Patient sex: F
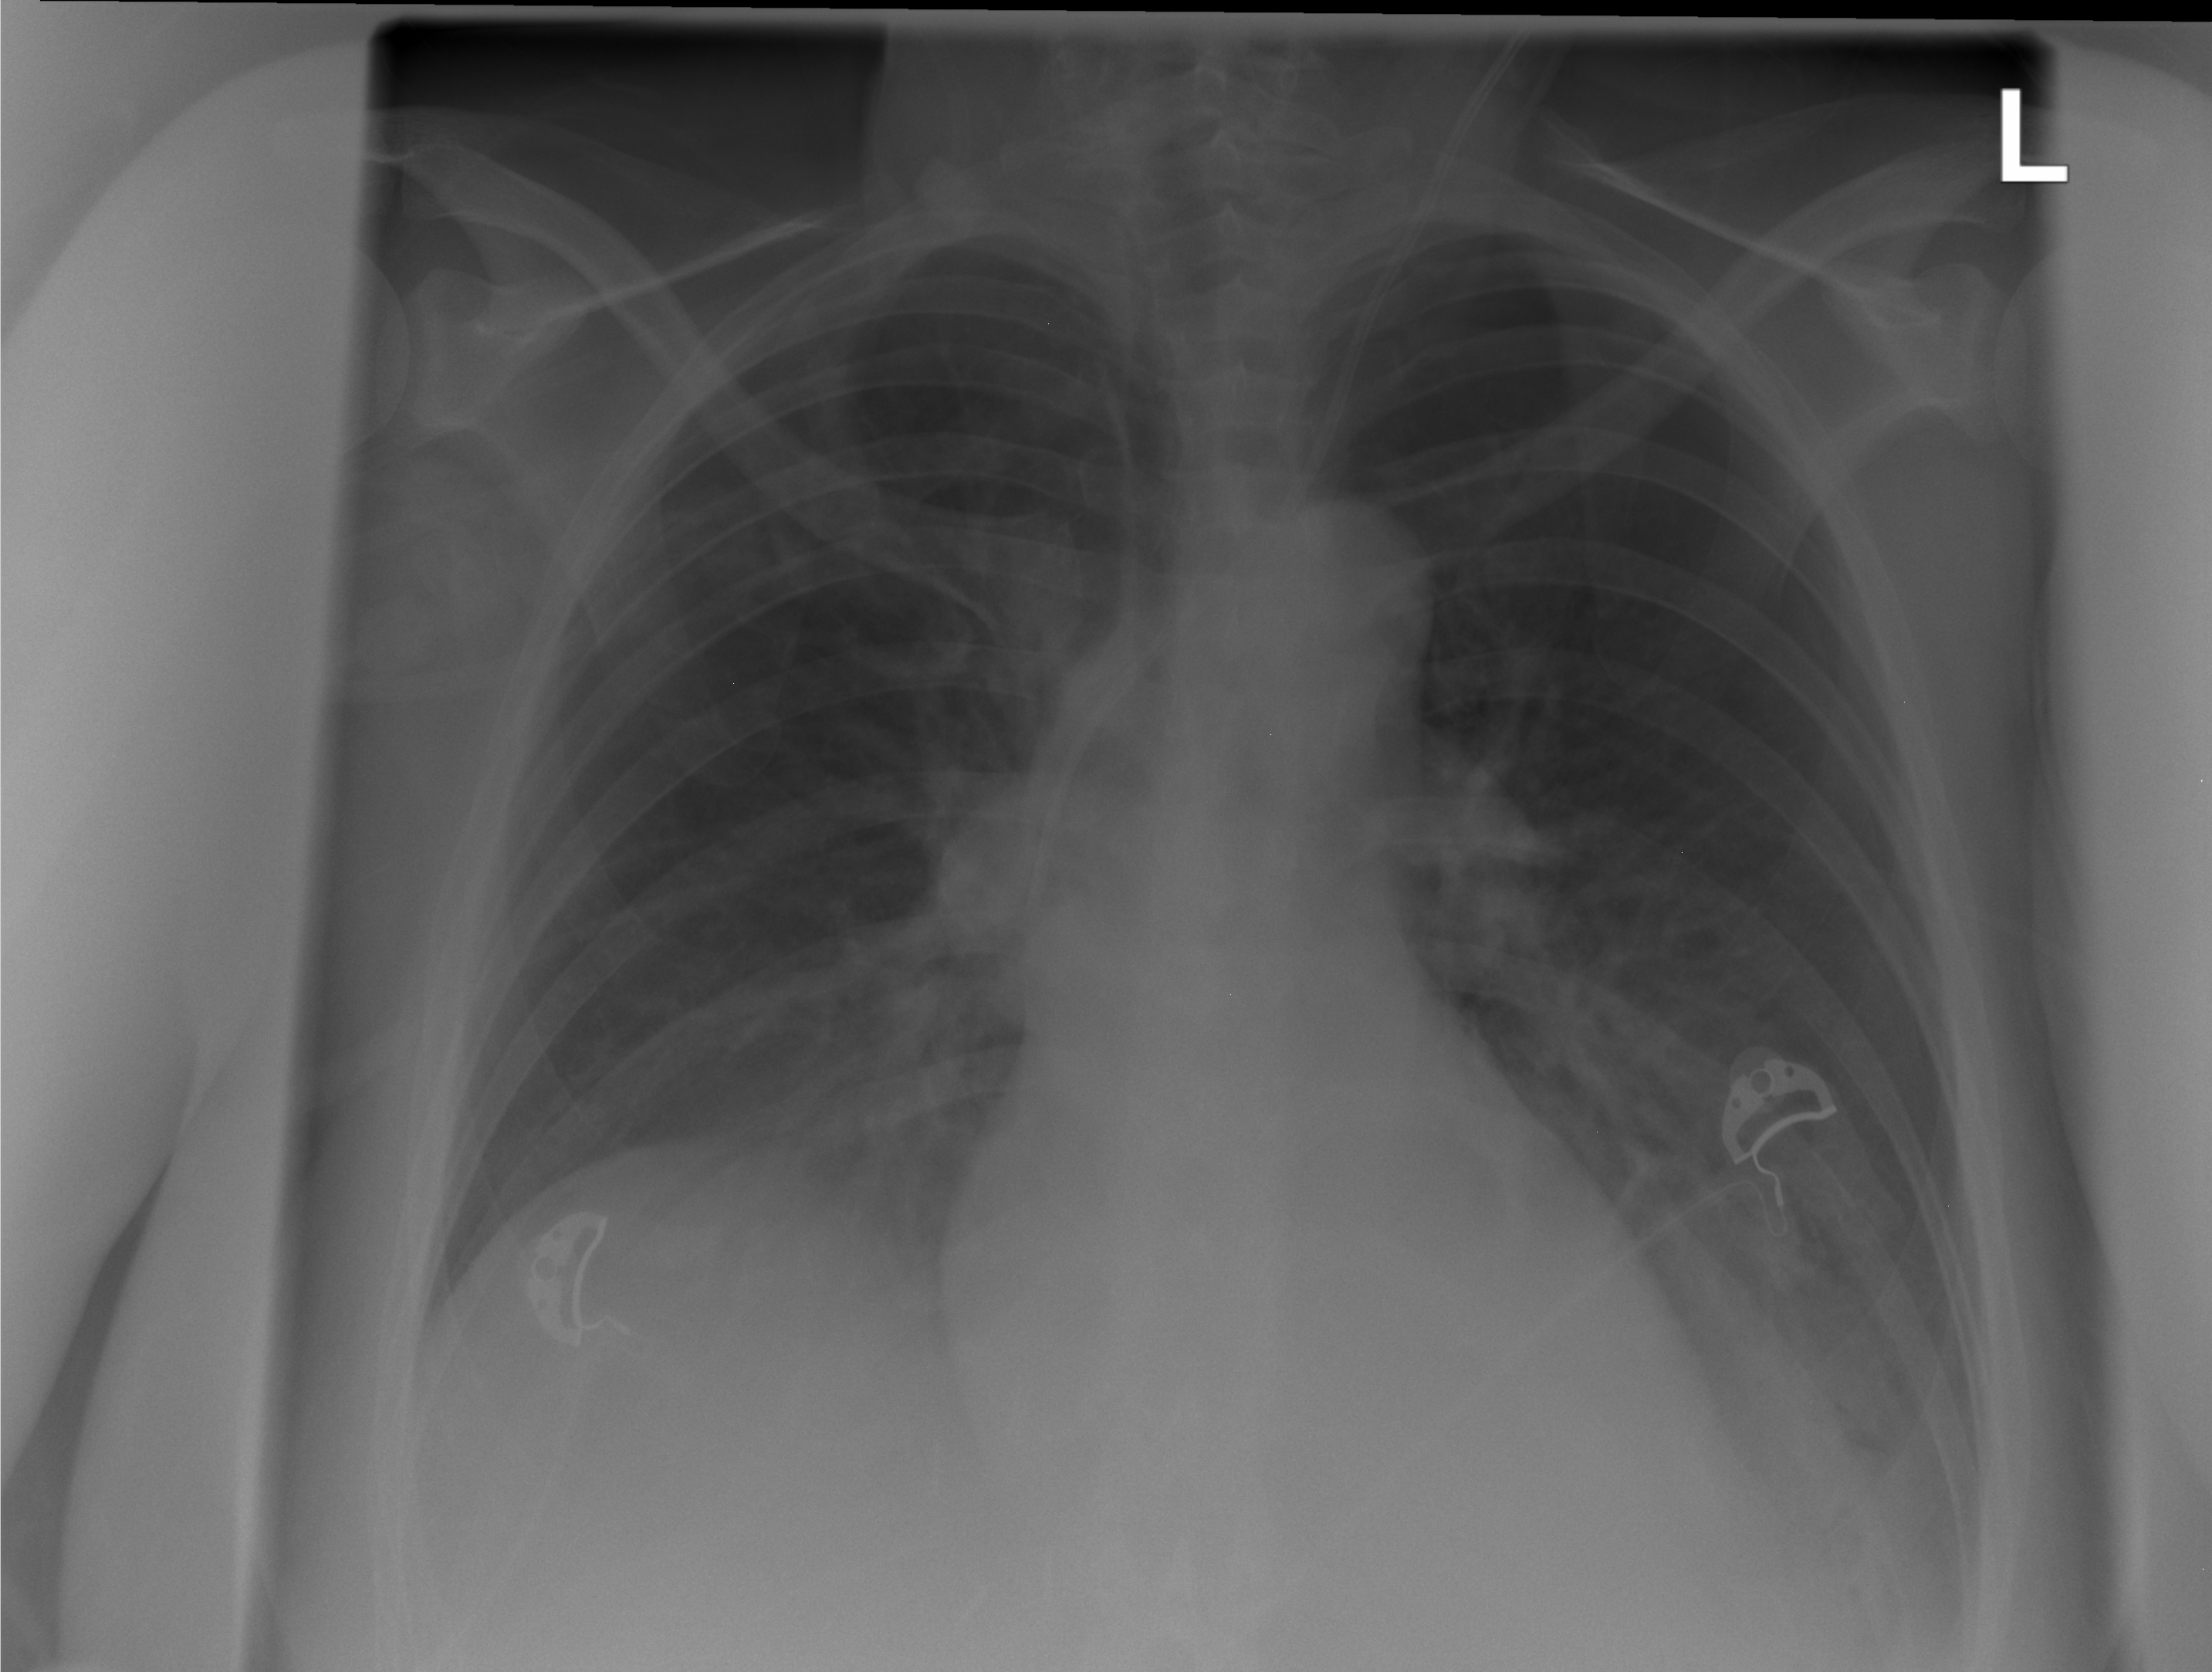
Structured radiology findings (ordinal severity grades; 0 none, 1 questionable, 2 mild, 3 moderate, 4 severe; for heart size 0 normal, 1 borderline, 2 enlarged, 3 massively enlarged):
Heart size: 0
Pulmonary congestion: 0
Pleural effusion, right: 0
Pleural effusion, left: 0
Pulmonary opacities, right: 0
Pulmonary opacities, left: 0
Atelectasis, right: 0
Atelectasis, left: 2